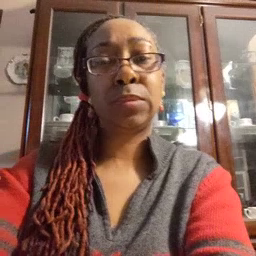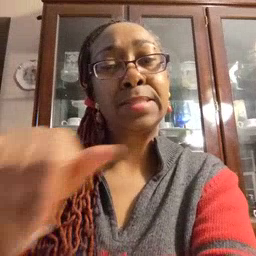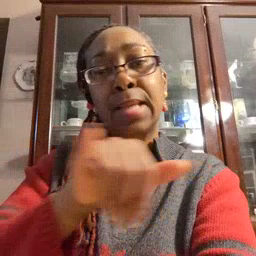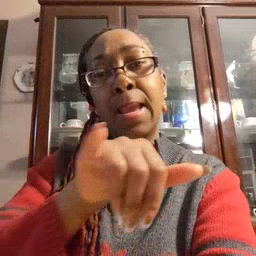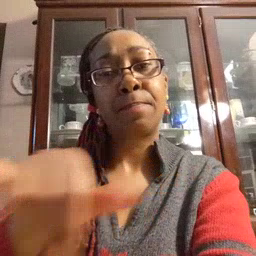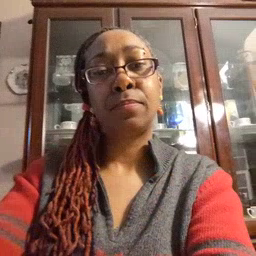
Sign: same